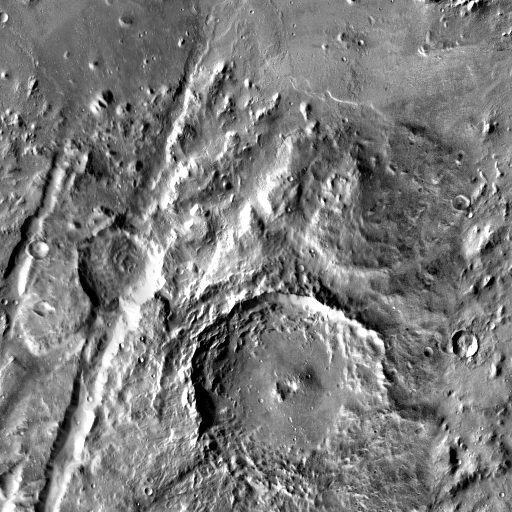
Crater classes present: Background, Other